Question: What is the reading of the measurement in the image?
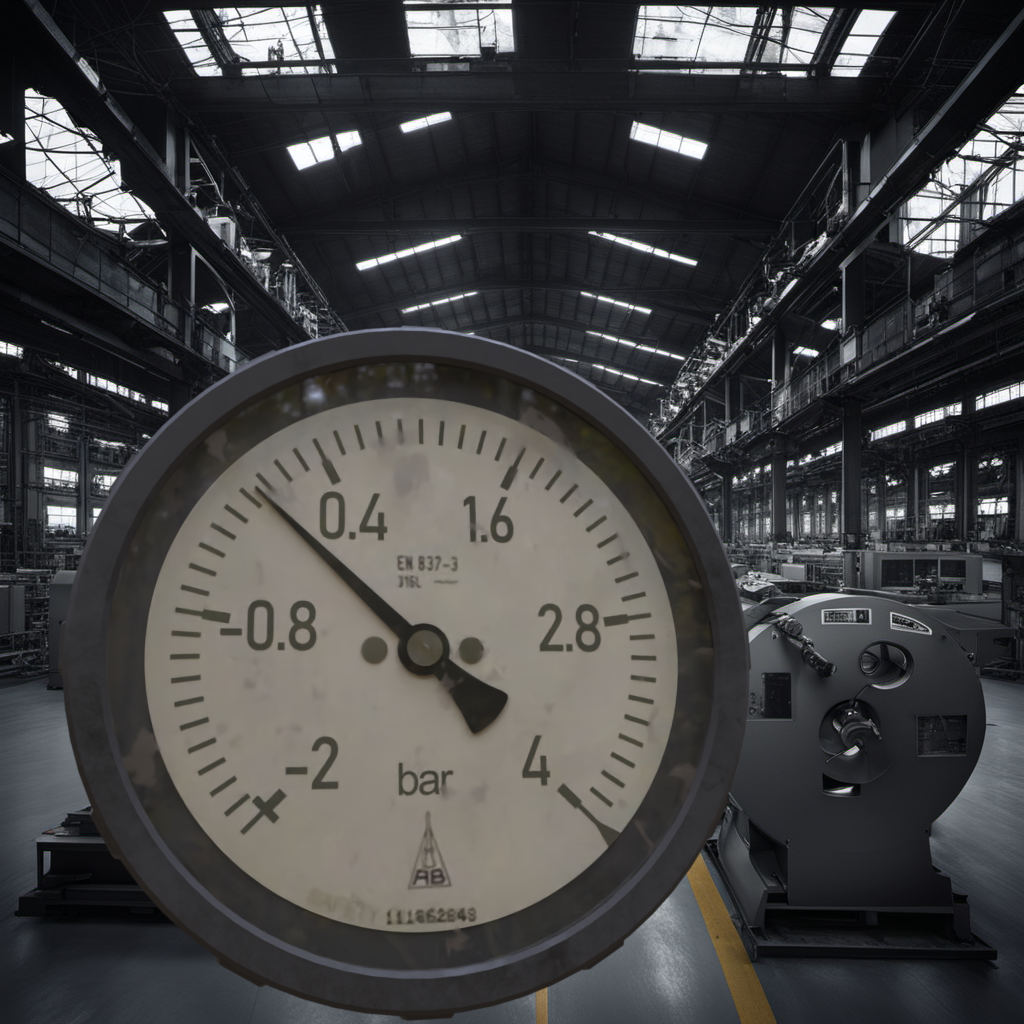
Answer: The result is -0.03
Question: What is the value range of the measurement in the image?
Answer: The range is from -2 to 4
Question: What is the minimum and maximum value range of this measurement?
Answer: The minimum value is -2 and the maximum value is 4